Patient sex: M
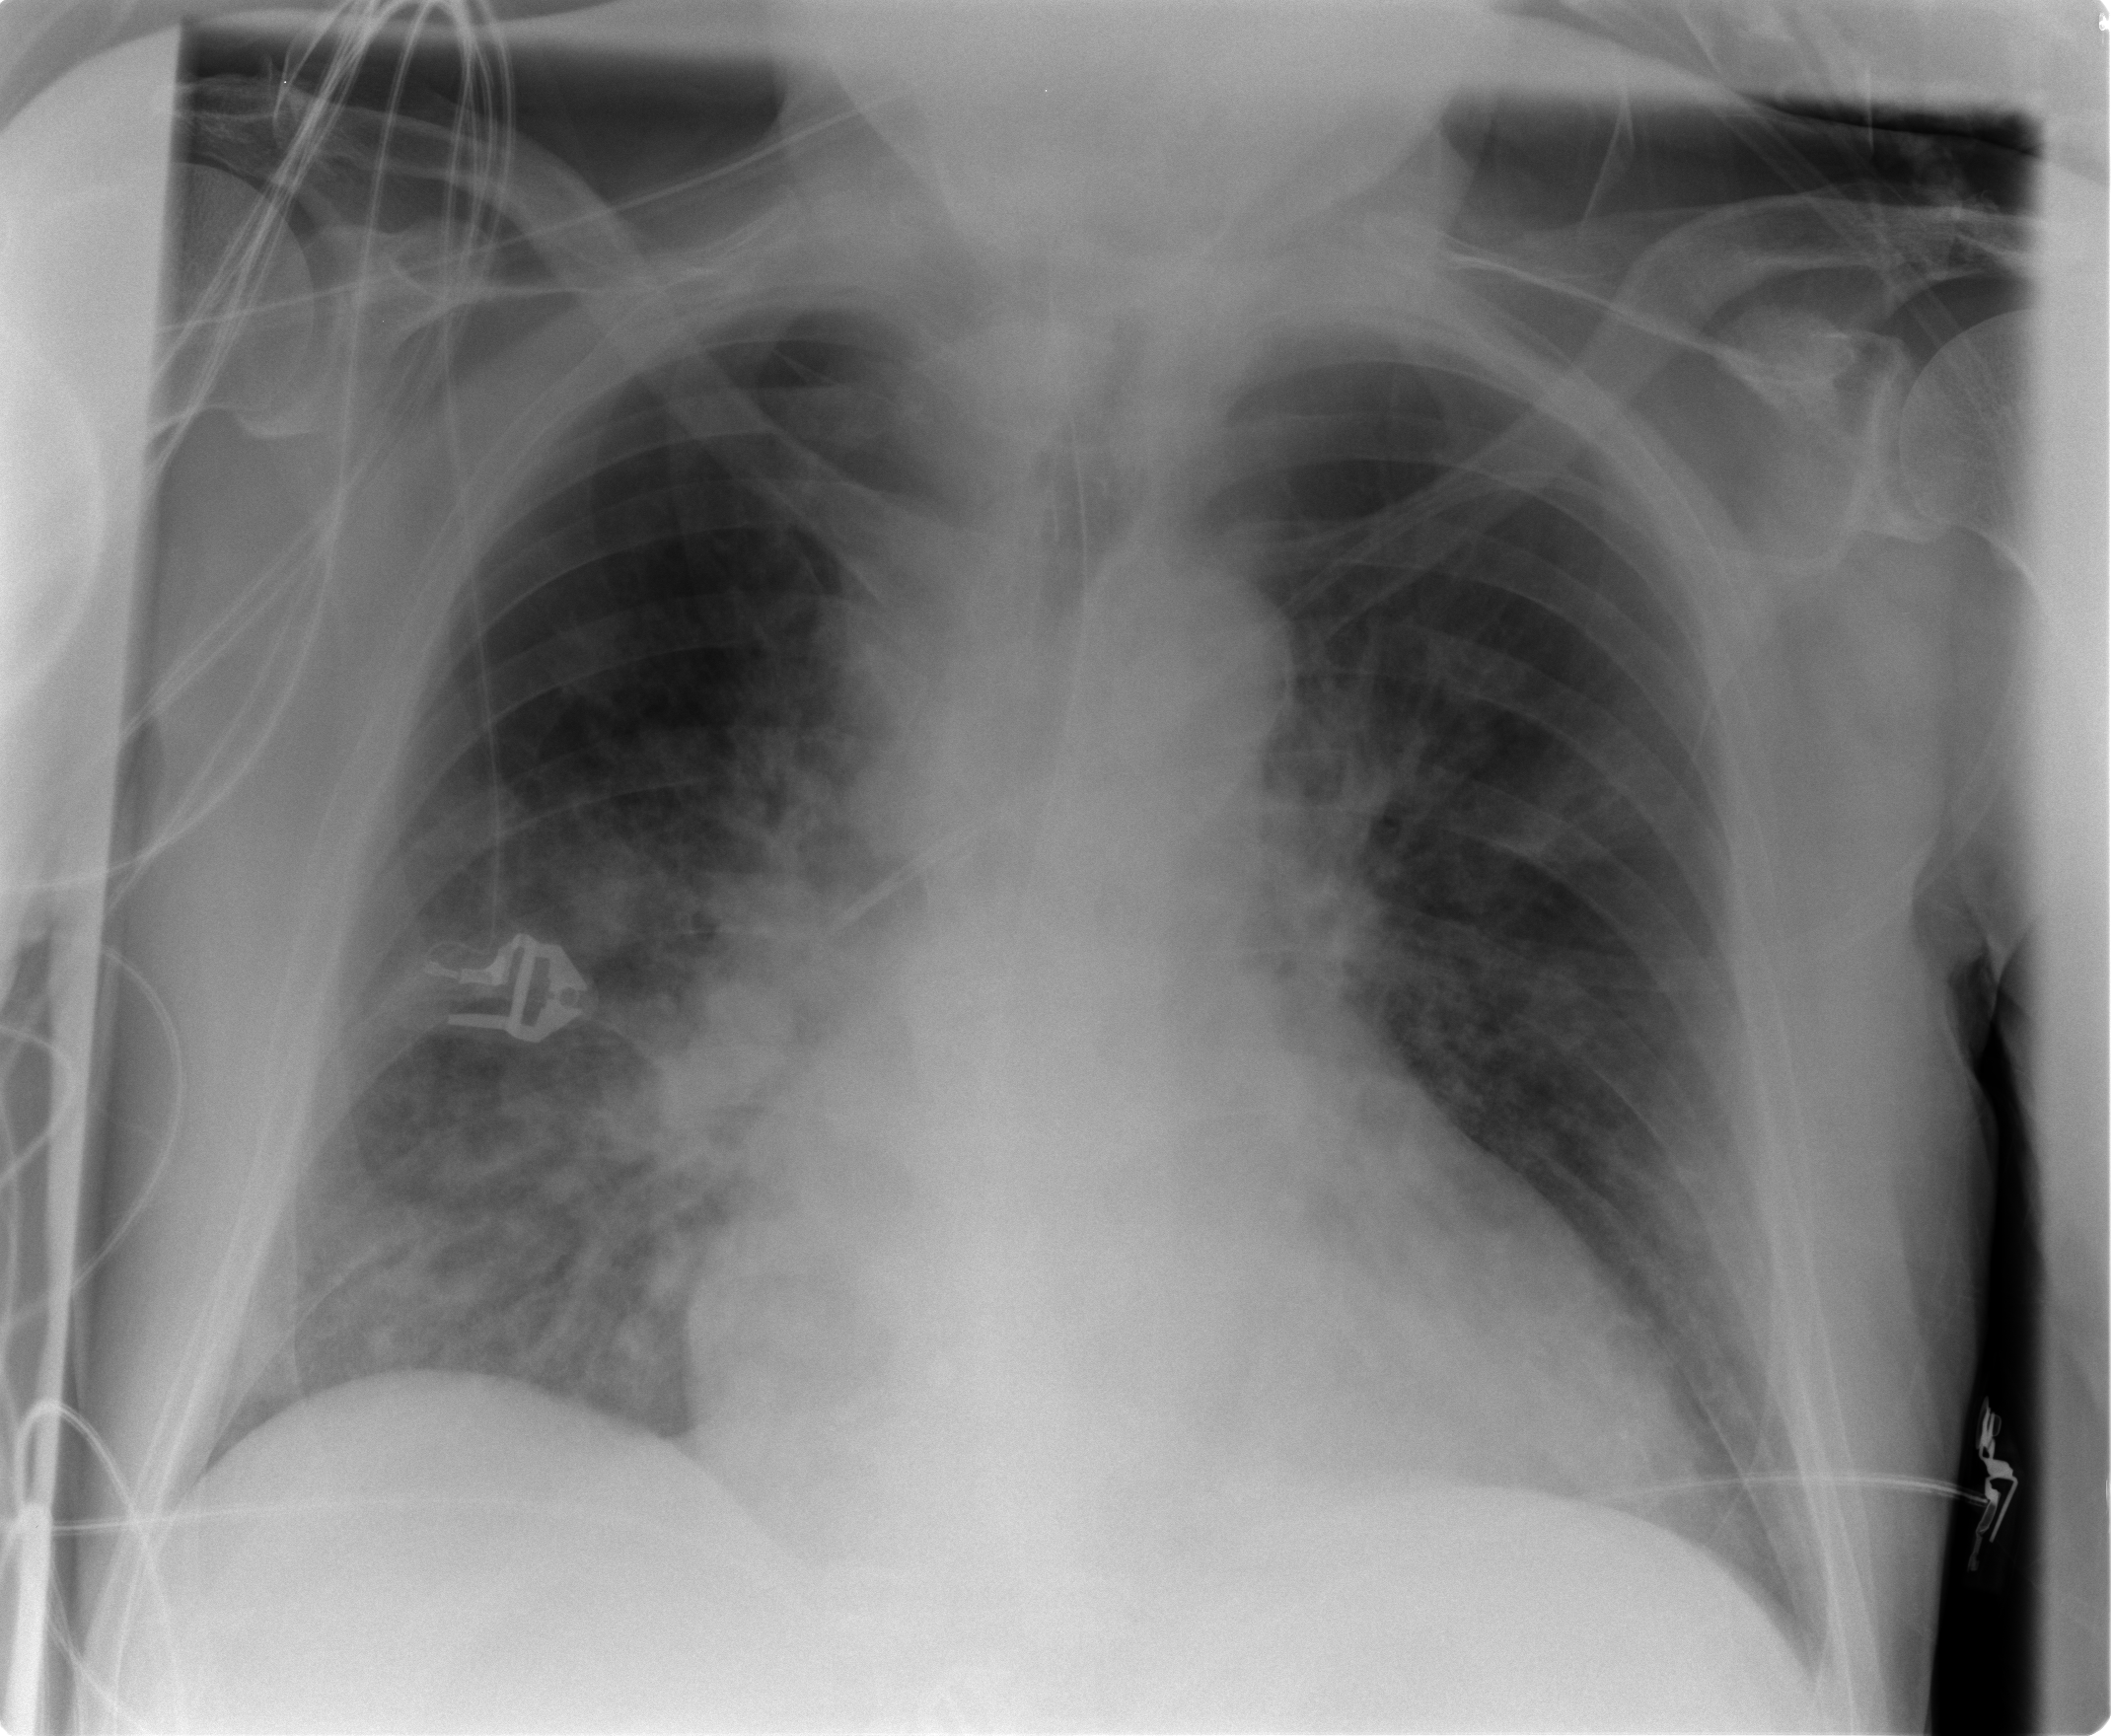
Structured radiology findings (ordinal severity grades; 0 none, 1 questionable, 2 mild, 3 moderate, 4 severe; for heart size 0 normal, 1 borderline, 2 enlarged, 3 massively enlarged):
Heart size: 2
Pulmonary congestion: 2
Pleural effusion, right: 0
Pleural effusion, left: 0
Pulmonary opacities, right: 2
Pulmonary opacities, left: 2
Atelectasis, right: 2
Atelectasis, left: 2